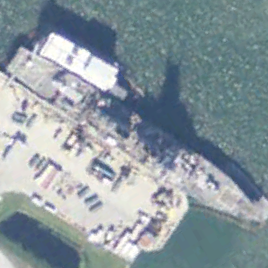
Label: cruiser